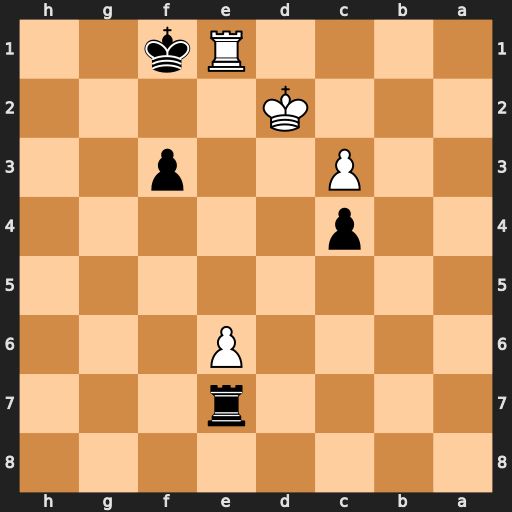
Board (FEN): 8/4r3/4P3/8/2p5/2P2p2/3K4/4Rk2
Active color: b
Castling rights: -
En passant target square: -
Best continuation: Kg2 Re5 f2